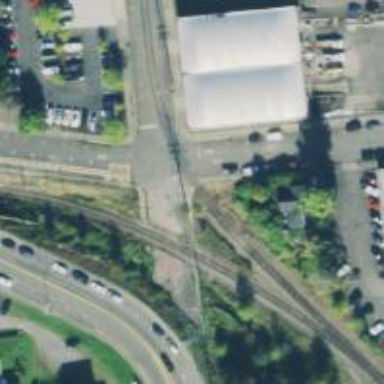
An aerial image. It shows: Crossing for the railway.